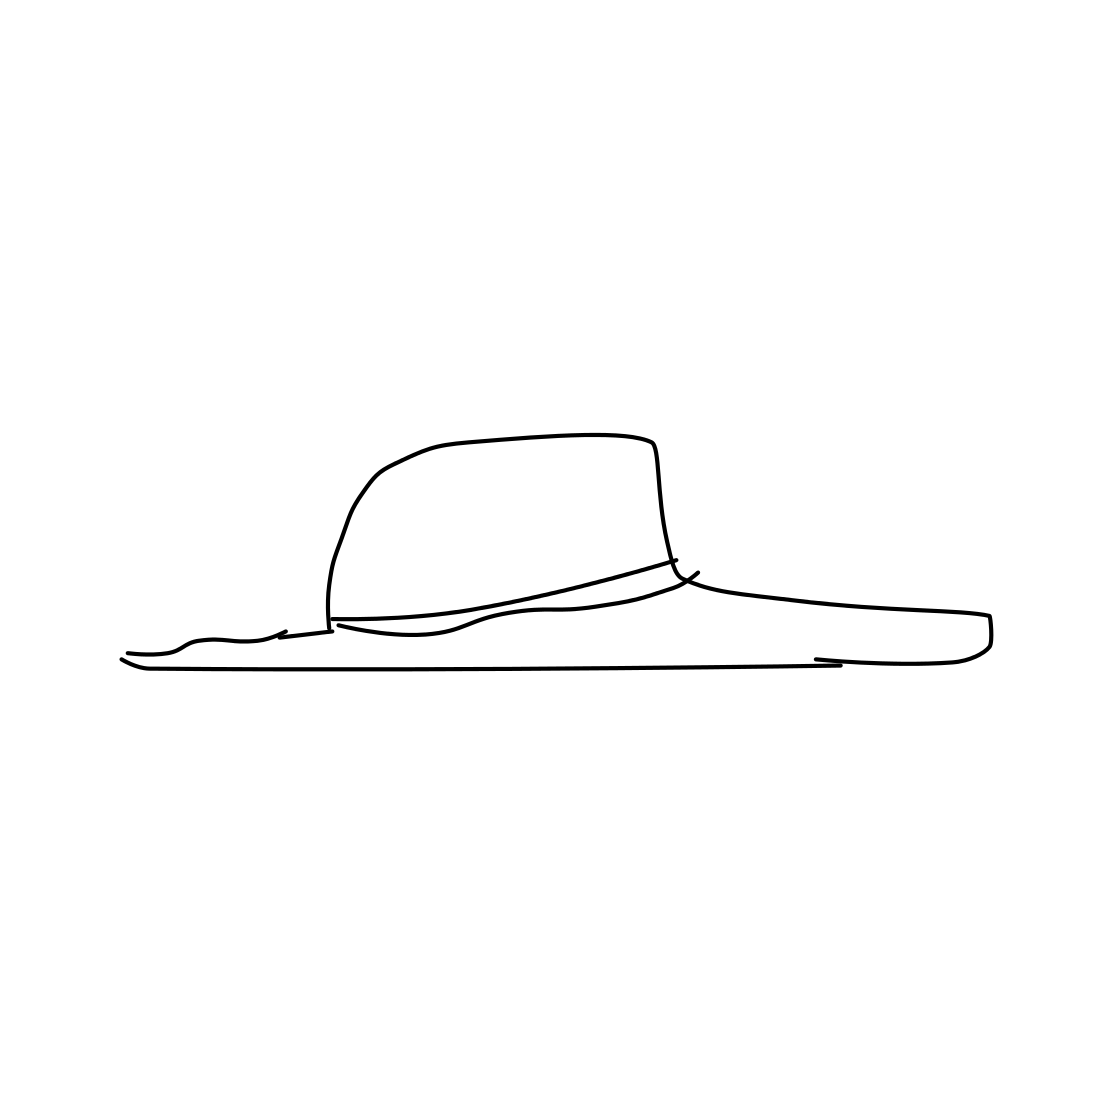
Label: hat